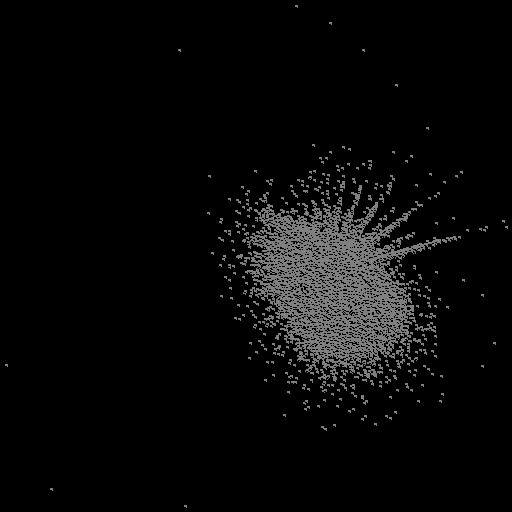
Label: supernova